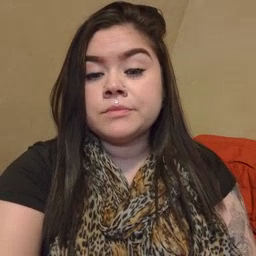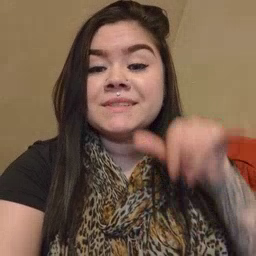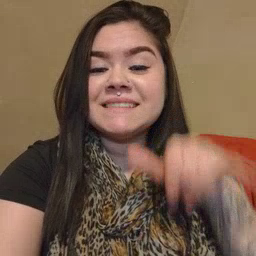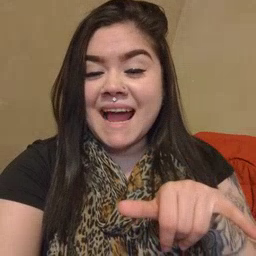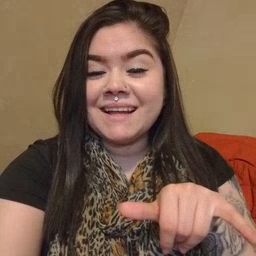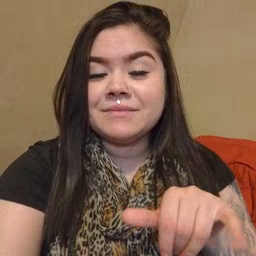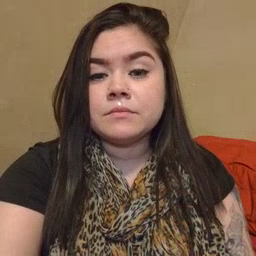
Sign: stay